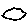
Label: cloud